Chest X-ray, PA view. Patient: 25 years old, sex F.
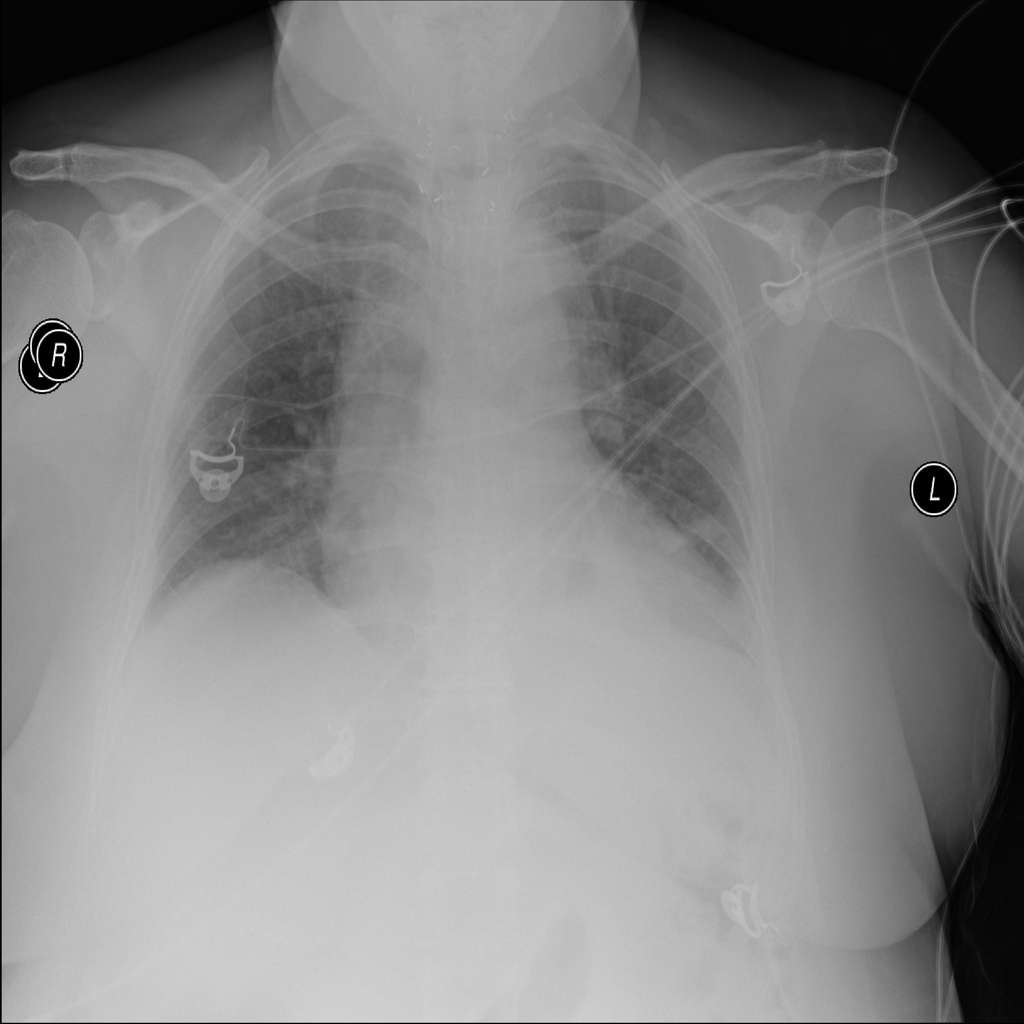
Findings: Atelectasis